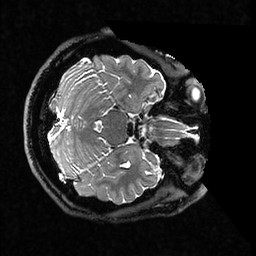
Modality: T2w
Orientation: axial
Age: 26
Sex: female
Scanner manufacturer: ge
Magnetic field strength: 3 T
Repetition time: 3.202 s
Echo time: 0.0665 s